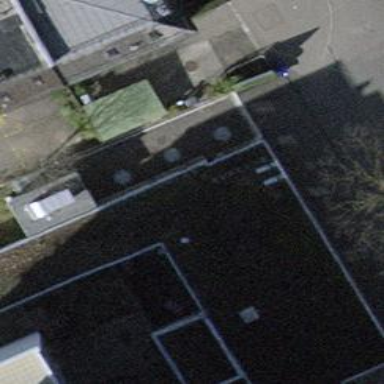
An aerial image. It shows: Parking entrance.